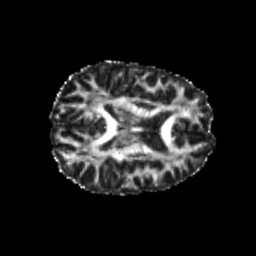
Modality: FA
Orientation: axial
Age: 20
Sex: female
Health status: healthy
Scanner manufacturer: philips
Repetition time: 7.395 s
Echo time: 0.08599 s